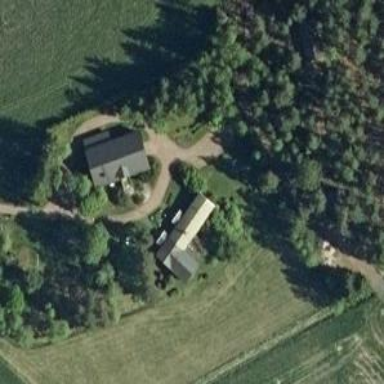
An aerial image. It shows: Farm.